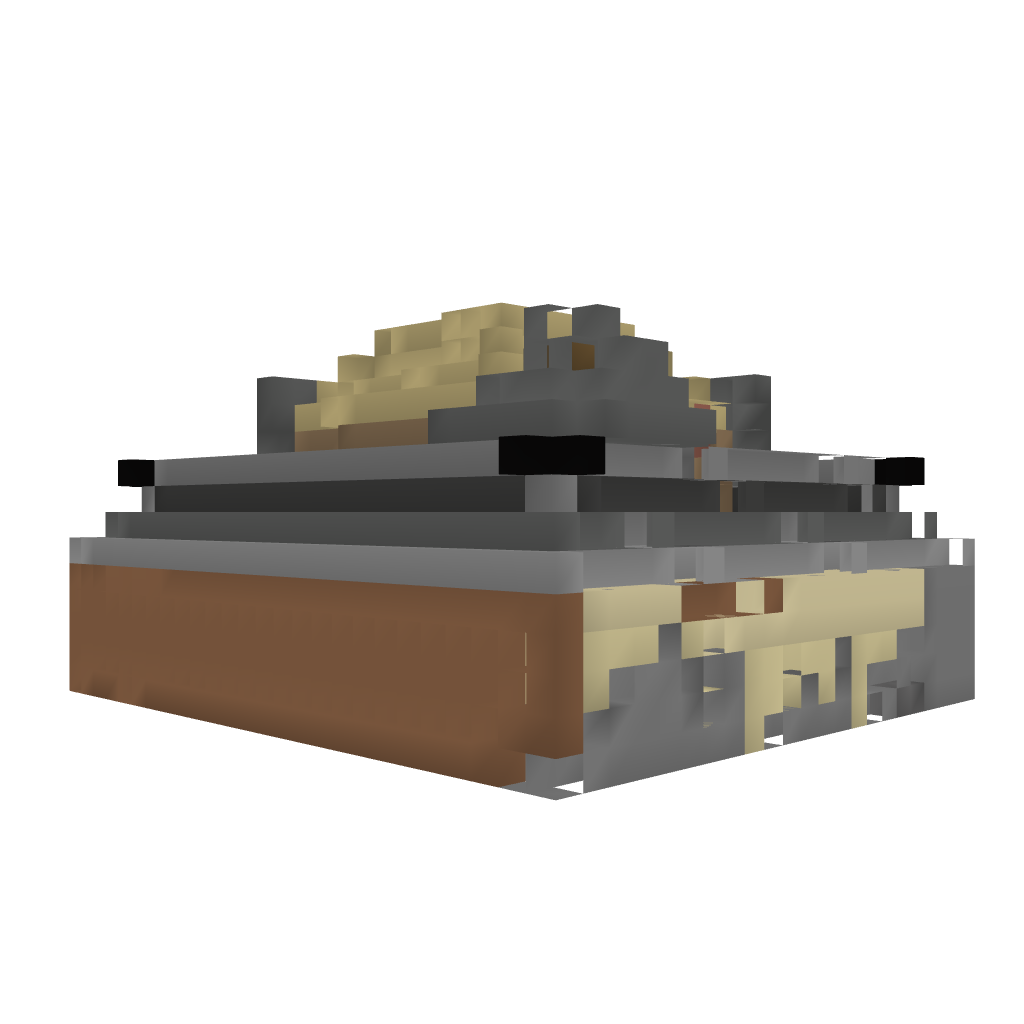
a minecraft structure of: Cosy House With A Garden